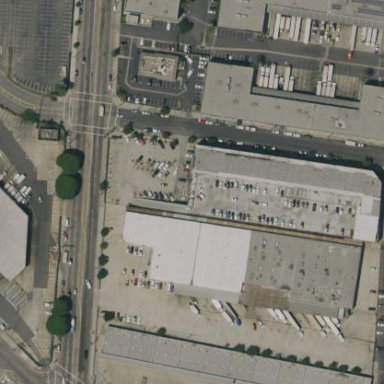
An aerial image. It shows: Warehouse.